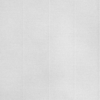
Label: dusty